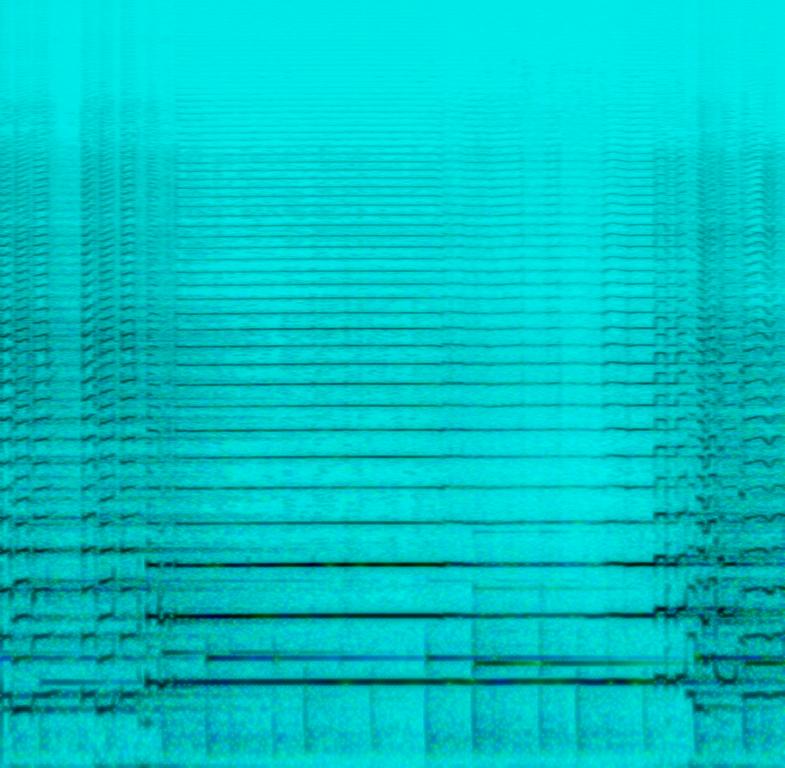
This is a Hindu bhajan music piece. There is a male vocalist singing in a devotional manner. The clarinet is playing the main tune while the piano plays a backing tune. The atmosphere is religious. This piece could be playing in the background at a Hindu religious event.